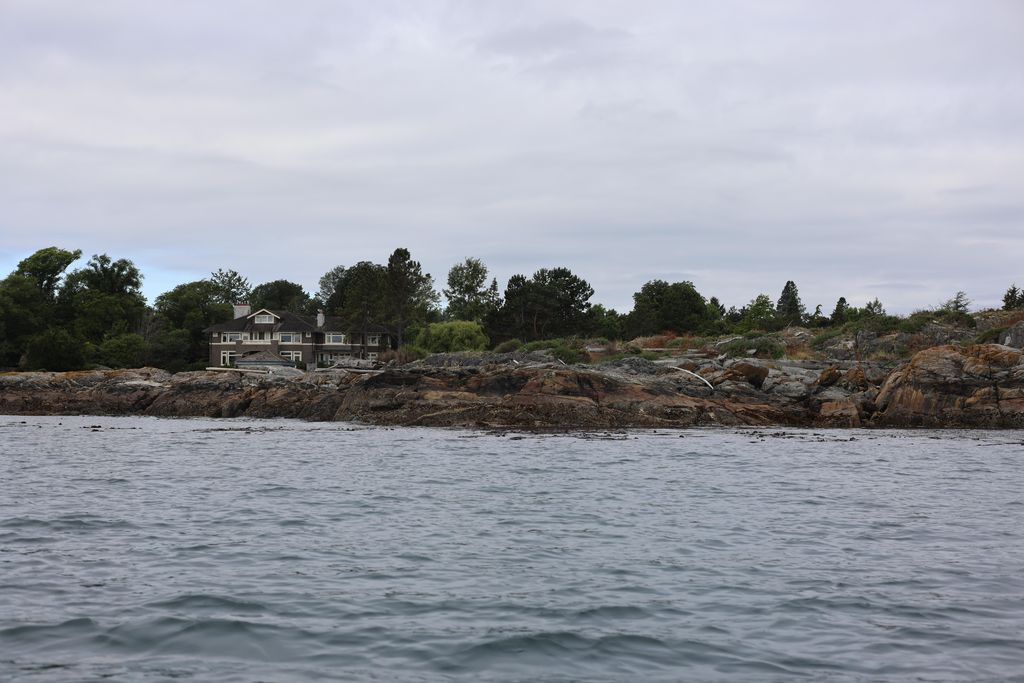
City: victoria